Interaction volume radius: 5 \u00c5
Interaction volume height: 30 \u00c5
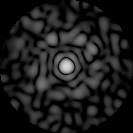
Disorder parameter: 0.8508